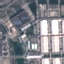
Land use / land cover class: Industrial